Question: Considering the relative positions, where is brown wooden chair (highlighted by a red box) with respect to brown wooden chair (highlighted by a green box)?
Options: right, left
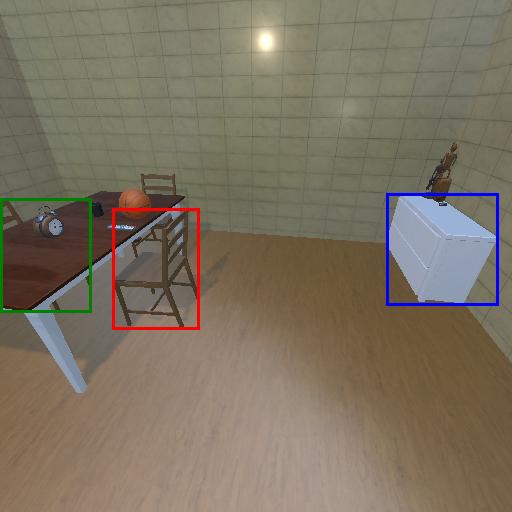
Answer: right